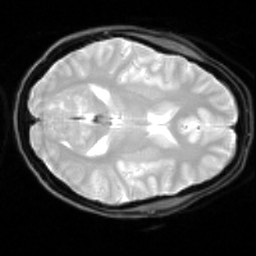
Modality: inplaneT2
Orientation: axial
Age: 26
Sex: female